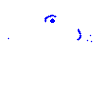
Particle: kaon